Question: I'm trying to put two 'onClick' functions, but when i put them together I get an error. And first function ain't working, here is my script. As you can see im trying to call 'insertData' function and then reload page with this function 'window.location.reload()'. Bellow the script there is photo with an error.
'''
if ($canEdit) {
$s .= ("
".'<a href="#">'
. "
".'<img src="./images/icons/tick.png" alt="' . $AppUI->_('Check')
. '" border="0" width="12" height="12" onClick="javascript:insertData('. $currentTasken .', '.$currentUser.', ''.$currentSummary.'', '.$currentPercent.', ''.$currentDescription.''); window.location.reload();" />' . "
</a>");
}
$s .= "
</td>";
?>
<script type="text/javascript">
// Note that you should use 'json_encode' to make sure the data is escaped properly.
var currentTasken = <?php echo json_encode($currentTasken=$a['task_id']); ?>;
var currentUser = <?php echo json_encode($currentUser=$AppUI->user_id); ?>;
var currentSummary = <?php echo json_encode($currentSummary=$row[0]); ?>;
function insertData(currentTasken, currentUser, currentSummary, currentPercent, currentDescription)
{
if (window.XMLHttpRequest)
{// code for IE7+, Firefox, Chrome, Opera, Safari
xmlhttp=new XMLHttpRequest();
}
else
{// code for IE6, IE5
xmlhttp=new ActiveXObject("Microsoft.XMLHTTP");
}
xmlhttp.open("POST","modules/tasks/datafile.php",true);
xmlhttp.setRequestHeader("Content-type","application/x-www-form-urlencoded");
// Here, use the JS variables but, likewise, make sure they are escaped properly with 'encodeURIComponent'
xmlhttp.send("currentUser=" + encodeURIComponent(currentUser) + "&currentTasken=" + encodeURIComponent(currentTasken) + "&currentSummary=" + encodeURIComponent(currentSummary) + "&currentPercent=" + encodeURIComponent(currentPercent)+ "&currentDescription=" + encodeURIComponent(currentDescription));
}
</script>
'''
Here is the photo of the error:

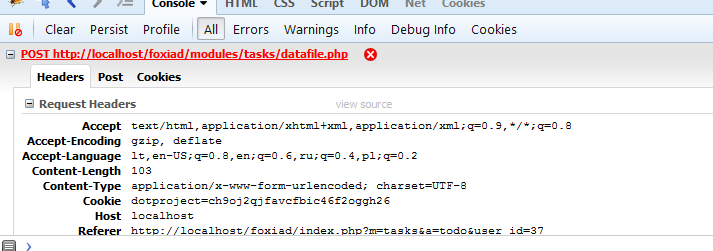
Answer: '''
onClick="javascript:doClickStuff('. $currentTasken .', '.$currentUser.', ''.$currentSummary.'', '.$currentPercent.', ''.$currentDescription.'');"
'''
Make you click function call the two functions and then set that as the click event
'''
function doClickStuff(data){
insertData(data);
}
function insertData(currentTasken, currentUser, currentSummary, currentPercent, currentDescription)
{
if (window.XMLHttpRequest)
{// code for IE7+, Firefox, Chrome, Opera, Safari
xmlhttp=new XMLHttpRequest();
}
else
{// code for IE6, IE5
xmlhttp=new ActiveXObject("Microsoft.XMLHTTP");
}
xmlhttp.open("POST","modules/tasks/datafile.php",true);
xmlhttp.setRequestHeader("Content-type","application/x-www-form-urlencoded");
//callback to reload page
xmlhttp.onreadystatechange = function() {
if (request.readyState == 4 && request.status == 200) {
window.location.reload();
}
};
// Here, use the JS variables but, likewise, make sure they are escaped properly with 'encodeURIComponent'
xmlhttp.send("currentUser=" + encodeURIComponent(currentUser) + "&currentTasken=" + encodeURIComponent(currentTasken) + "&currentSummary=" + encodeURIComponent(currentSummary) + "&currentPercent=" + encodeURIComponent(currentPercent)+ "&currentDescription=" + encodeURIComponent(currentDescription));
}
'''